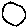
Label: moon